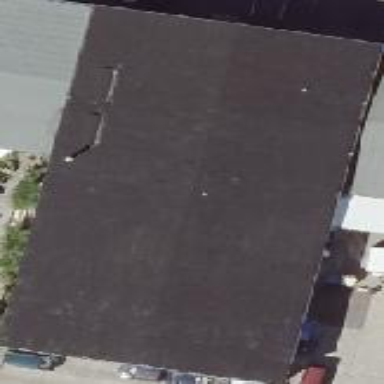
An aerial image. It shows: Commercial building with gabled roof.